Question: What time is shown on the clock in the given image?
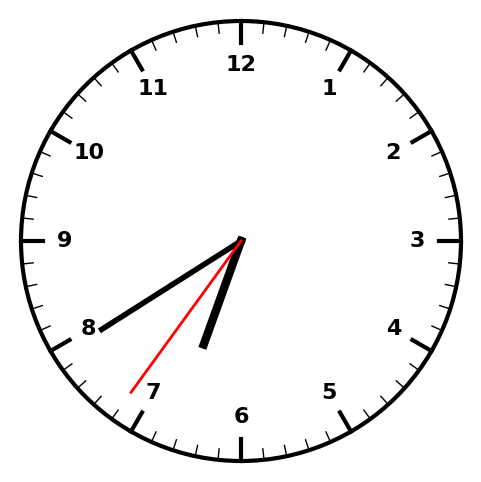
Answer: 06:39:36